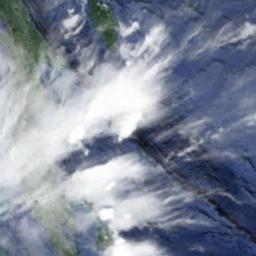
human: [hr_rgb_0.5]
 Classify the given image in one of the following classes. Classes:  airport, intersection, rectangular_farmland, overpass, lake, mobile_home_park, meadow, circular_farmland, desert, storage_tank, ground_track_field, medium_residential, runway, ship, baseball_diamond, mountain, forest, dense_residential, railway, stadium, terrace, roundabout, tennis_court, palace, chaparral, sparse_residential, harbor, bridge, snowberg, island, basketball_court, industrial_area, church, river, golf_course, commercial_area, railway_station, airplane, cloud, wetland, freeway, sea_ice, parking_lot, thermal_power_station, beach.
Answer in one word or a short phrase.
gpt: cloud